Question: I want to create a core data model to store user input questions and then entries for those questions.
The questions will be 1 of 3 types. (1-10, Yes No or a number of specific units). So users will go into the app, click "add question" and will be shown a form where they will input the choose the (Yes/No, Scale 1-10 or Specific Units) - and if they choose specific units they have to put in those units eg: centimetres, millimetres, litres etc...
There will be multiple entries to these questions mapped over a period of time. IE: Users may put in the questions "How tall is your tomato plant? - specific units - CMs" and "How red are your tomatos? - scale 1-10" and will go back into the app time and again to map out the progress over time.
My question is about database design for this. How would I set this up in my core data?
At the moment I have this:

Now, I'm stuck! I don't quite know how to account for the fact that questions have different types, and therefore the entries will be different.
Plus I need to account for questions where units may be required. These are the questions that will just be a number.
So I'm thinking I probably need different question entites. Something like having a Questions entity and the specific questions as sub-entites - but I'm not sure how to do this, and not sure how to then record the entries made to those questions!
Thank you for looking, and for helping if you can. :)
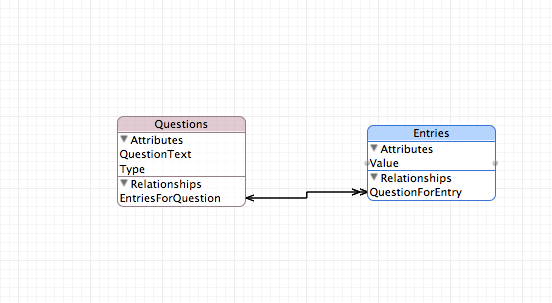
Answer: There's no correct way to design it, and there are indeed many different ways to design a solution.
As @dasdom suggested, you could remove the 'value' from the 'Entry' entity description, and make 'Entry' abstract. Create three subclasses of 'Entry' ('BooleanAnswer', 'RankedAnswer', and 'ValueAnswer' for example). The 'ValueAnswer' would have a 'decimalValue' and 'units', the others similar related values.
Also, FYI on naming conventions:
- 'Question''Entry''Answer'- 'questionText''type''entries''value''questions'
Another option is to have 'Entity' have 'units', 'boolValue', 'rankValue', and 'decimalValue' but only use the attribute that's relevant. That's not an elegant solution, imho.